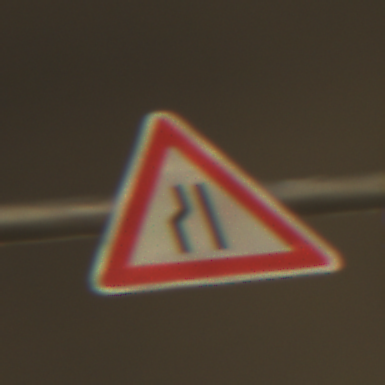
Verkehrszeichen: EinseitigVerengteFahrbahnLinks
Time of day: Night
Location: Outdoor (Urban)
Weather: Overcast
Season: NotSpecified
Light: Artificial